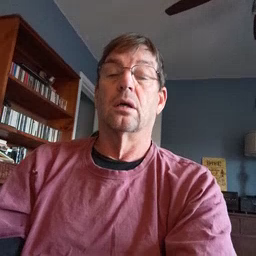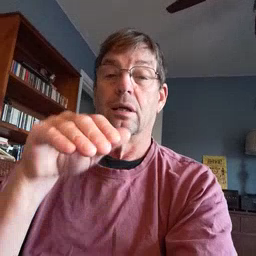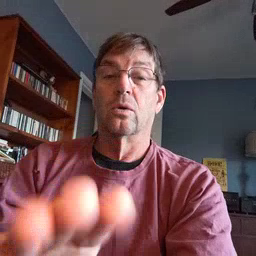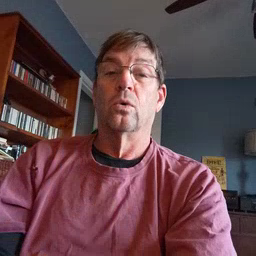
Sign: into